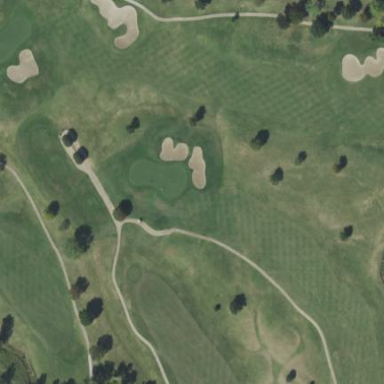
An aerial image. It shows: Grassy area designated as golf fairway.